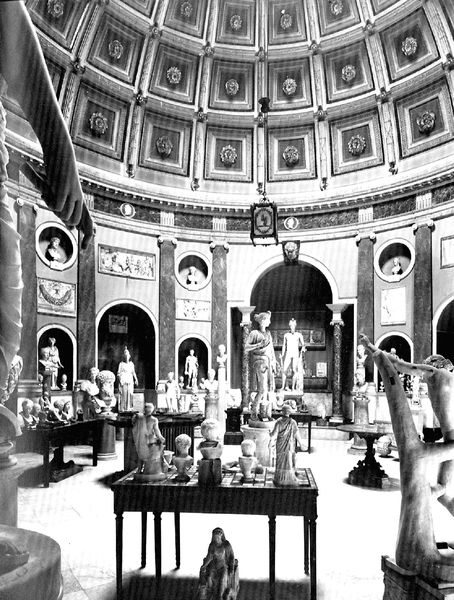
Titel: Lancashire, Ince Blundell, The Pantheon
Standort: (GB lancashire) (EU - GB - lancashire)
Schlagwörter: hand, kopf, mann, frau, lampe, marmor, säule, säulen, tisch, tische, bart, kreis, rund, statue, bogen, italien, venedig, figuren, kuppel, büste, foto, rom, ausstellung, quadrate, skulpturen, statuen, antik, florenz, griechenland, kassettendecke, fresko, museum, büsten, nischen, michelangelo, lichthof, mailand, gefache, fihuren, bodemuseum, marmorne büste